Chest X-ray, AP view. Patient: 53 years old, sex M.
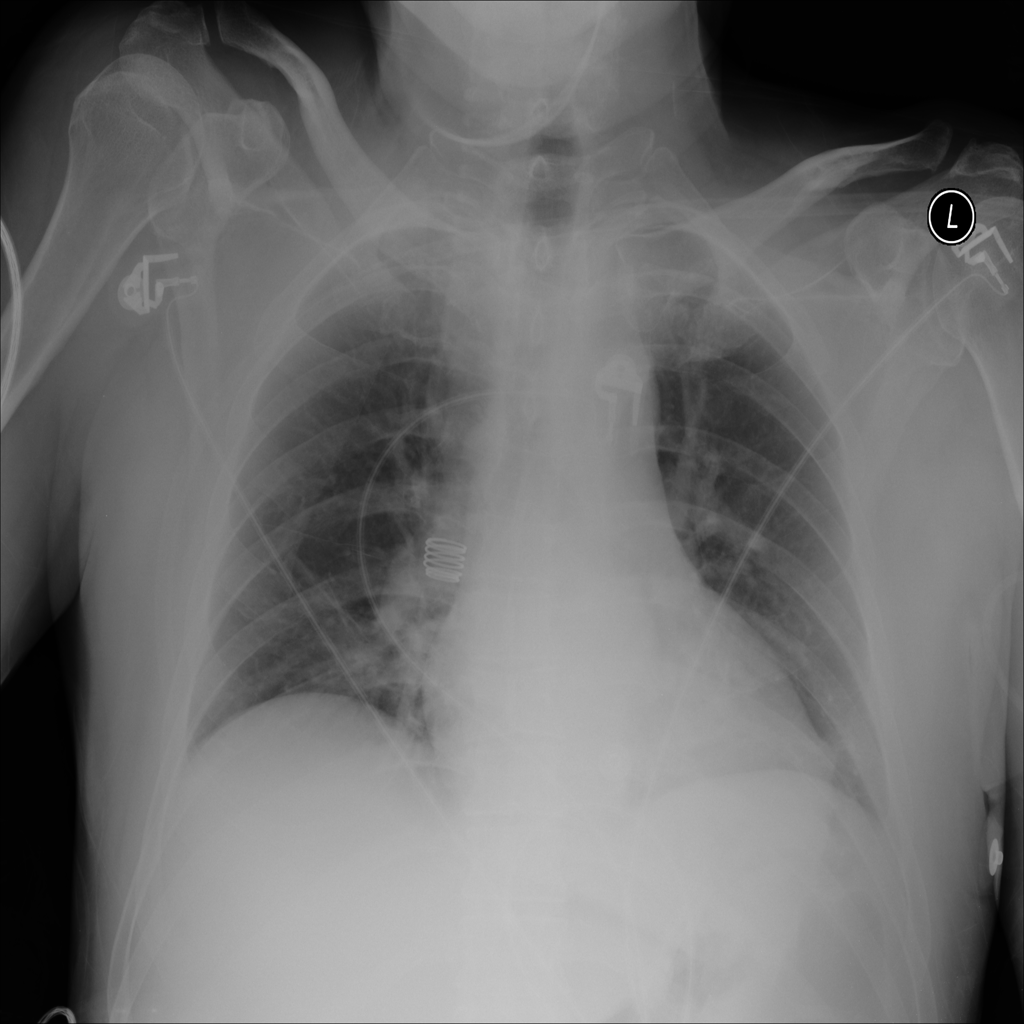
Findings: Atelectasis